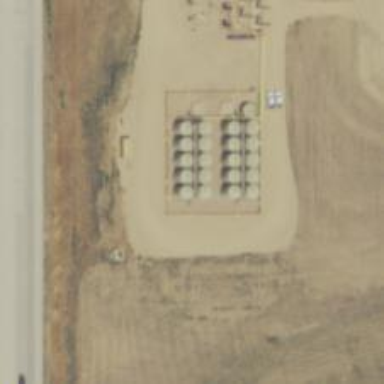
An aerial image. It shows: Storage tank that is man-made.